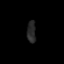
Tissue: skin
Cell type: Epithelial cells
Senescence score: 0.2723
Nuclear area (px): 184
Mean DAPI intensity: 39.745